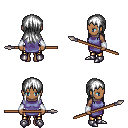
a pixel art fantasy rpg character, female body template, human, dark skin, chain tabard jacket, gold greaves, white unkempt hairstyle, white cloth bracers, metal boots, spear, four views (front, back, left, right), 2x2 character sprite sheet, small pixel art, hard edges, no anti-aliasing